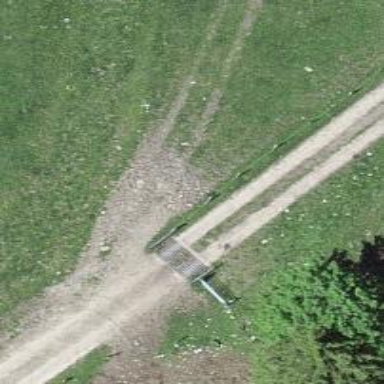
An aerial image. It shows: Cattle grid.